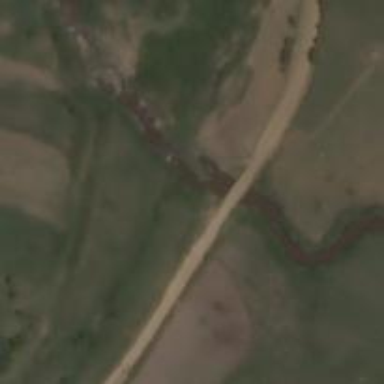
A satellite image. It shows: Unclassified road with bridge.